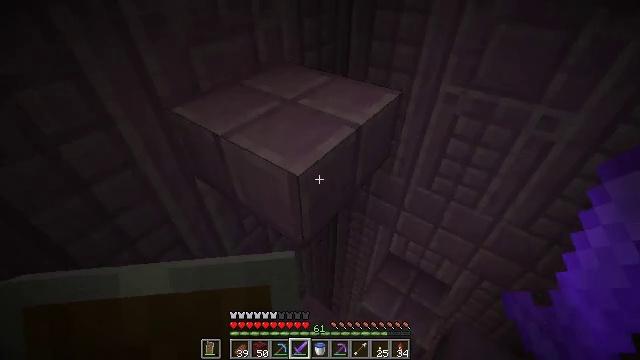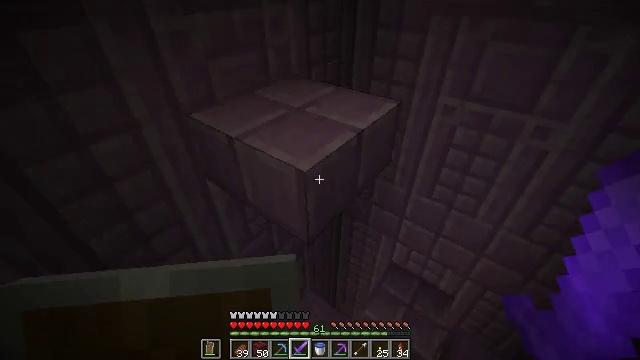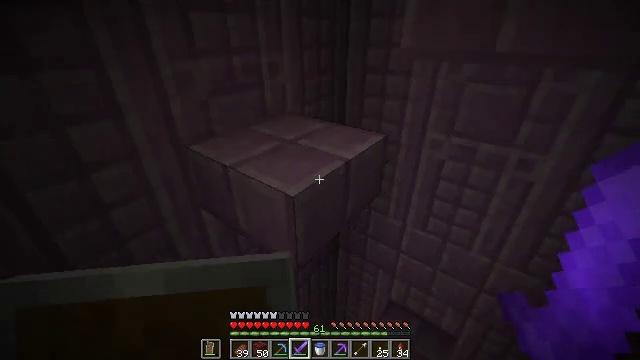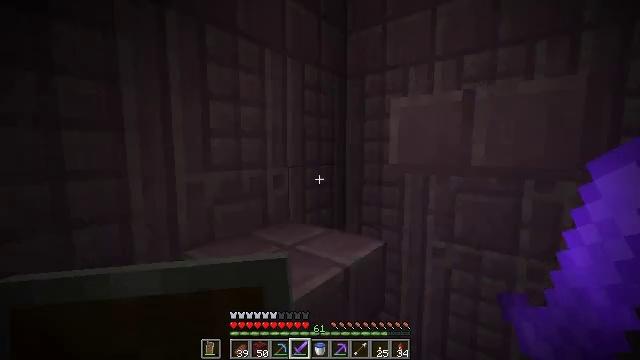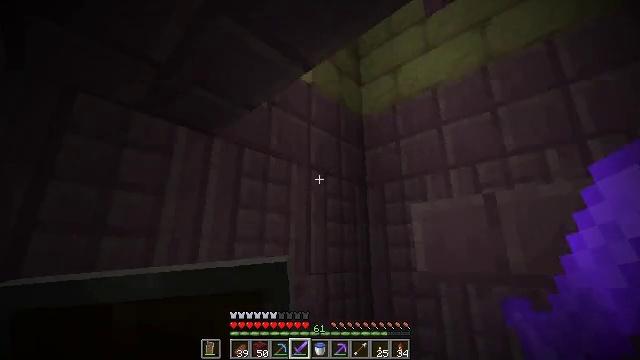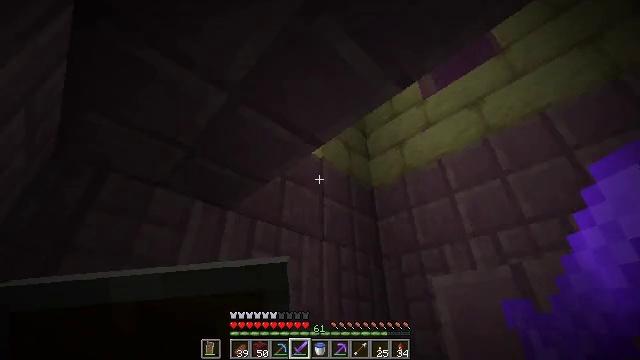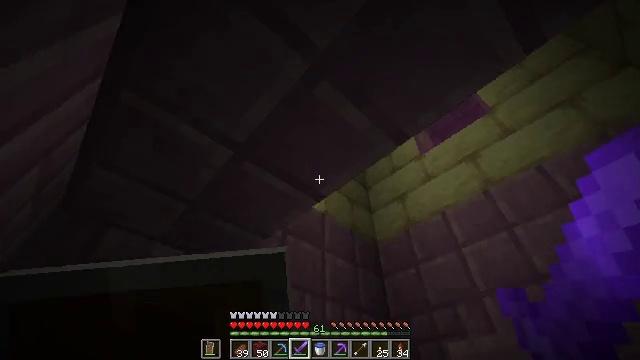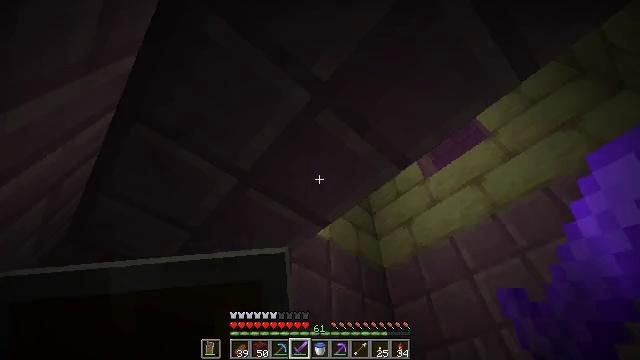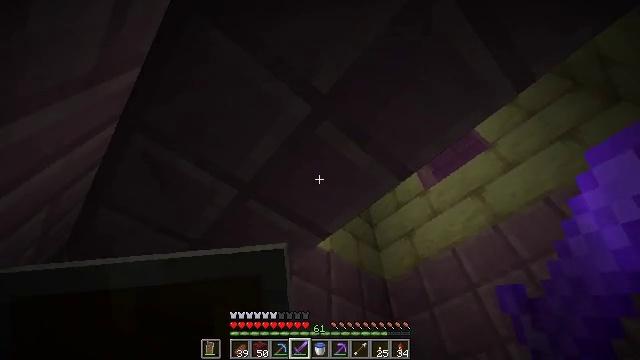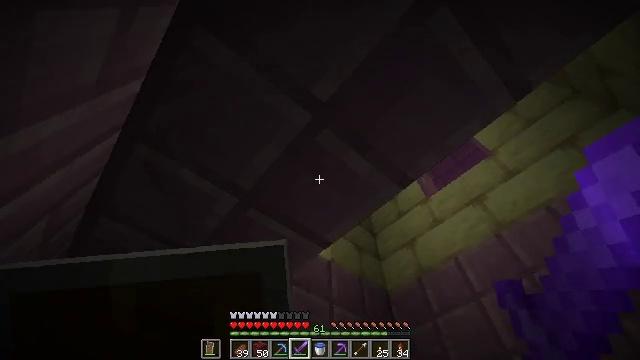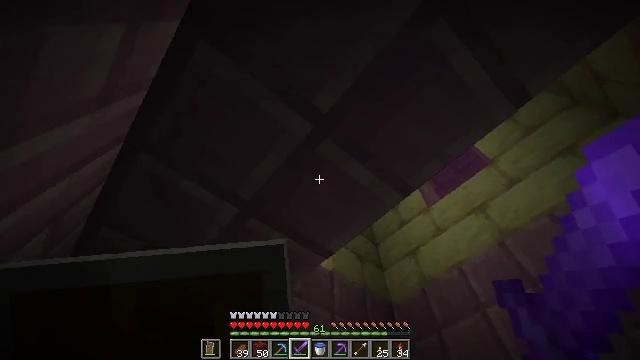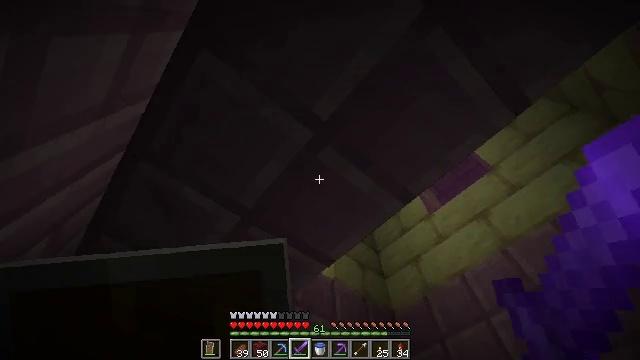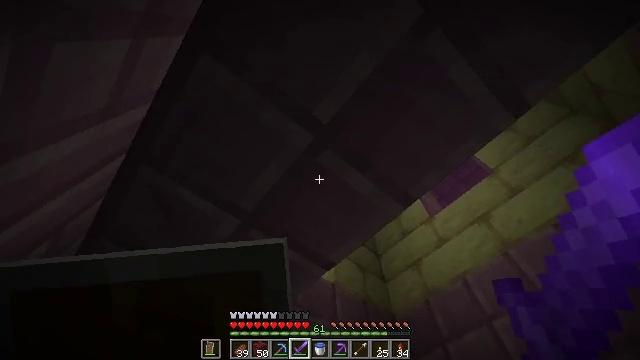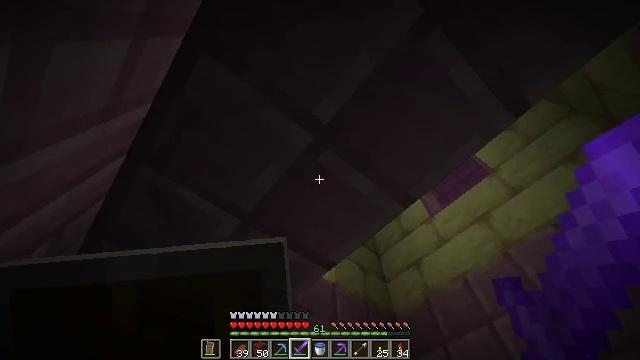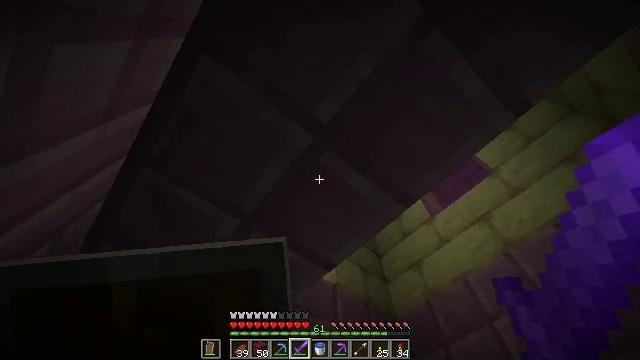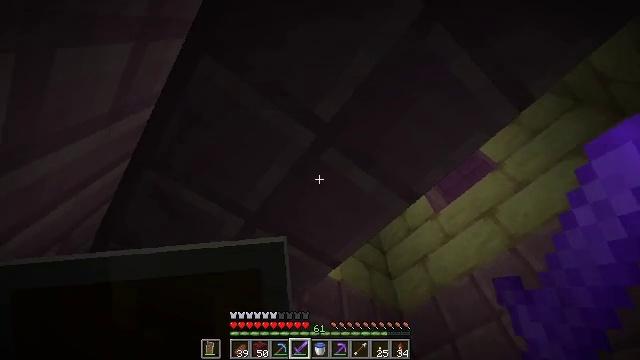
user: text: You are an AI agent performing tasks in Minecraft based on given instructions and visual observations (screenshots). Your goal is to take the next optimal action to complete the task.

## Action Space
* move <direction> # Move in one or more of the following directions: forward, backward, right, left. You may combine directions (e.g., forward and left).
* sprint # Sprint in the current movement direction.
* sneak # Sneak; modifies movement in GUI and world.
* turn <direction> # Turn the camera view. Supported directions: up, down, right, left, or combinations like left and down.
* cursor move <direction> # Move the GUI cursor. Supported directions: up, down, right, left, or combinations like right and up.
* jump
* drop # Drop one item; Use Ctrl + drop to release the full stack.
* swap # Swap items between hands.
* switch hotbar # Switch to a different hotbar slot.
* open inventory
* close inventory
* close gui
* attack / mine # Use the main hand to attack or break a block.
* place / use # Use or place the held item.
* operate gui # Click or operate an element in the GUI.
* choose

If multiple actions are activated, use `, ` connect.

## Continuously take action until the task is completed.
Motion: motion action
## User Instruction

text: Mine the purpur slab in the End city.
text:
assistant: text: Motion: turn up
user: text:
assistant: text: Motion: turn up
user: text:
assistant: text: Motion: turn up
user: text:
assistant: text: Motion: turn left and up
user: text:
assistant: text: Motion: turn left and up
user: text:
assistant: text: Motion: turn up
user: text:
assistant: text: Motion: turn left and up
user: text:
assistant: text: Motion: turn up
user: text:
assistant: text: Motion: turn up
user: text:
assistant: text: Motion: turn up
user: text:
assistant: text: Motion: turn up
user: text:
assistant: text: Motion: no_op
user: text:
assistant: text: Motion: no_op
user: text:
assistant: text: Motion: no_op
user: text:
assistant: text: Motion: turn left
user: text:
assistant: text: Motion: turn left and down
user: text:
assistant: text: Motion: turn left and down
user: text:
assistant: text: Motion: turn left and down
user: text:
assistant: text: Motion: turn left
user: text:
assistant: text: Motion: no_op
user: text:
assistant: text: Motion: no_op
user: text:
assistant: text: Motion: no_op
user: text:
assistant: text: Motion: no_op
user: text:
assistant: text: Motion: no_op
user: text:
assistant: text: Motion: no_op
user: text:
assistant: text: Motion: no_op
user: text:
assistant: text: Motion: no_op
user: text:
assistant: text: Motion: no_op
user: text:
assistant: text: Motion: no_op
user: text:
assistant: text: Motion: no_op